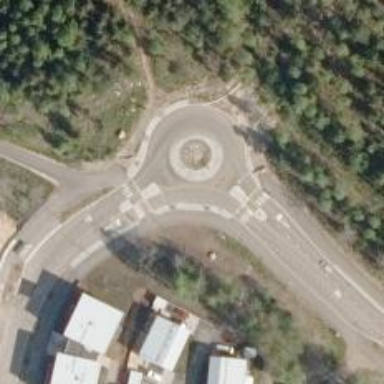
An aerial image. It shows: Tertiary road leading to roundabout.